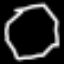
Label: octagon